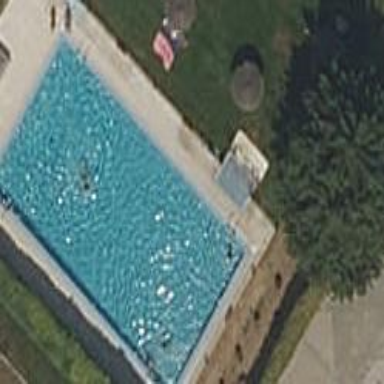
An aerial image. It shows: Swimming pool located in leisure land.